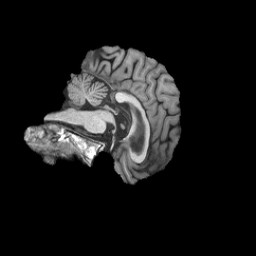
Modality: T1w
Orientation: sagittal
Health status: healthy